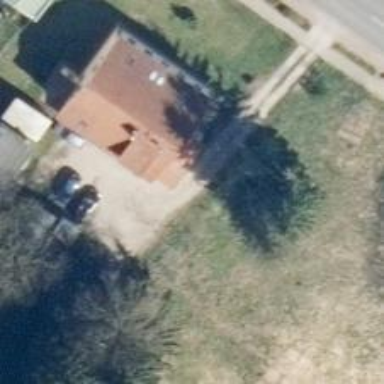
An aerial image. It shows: Detached building.